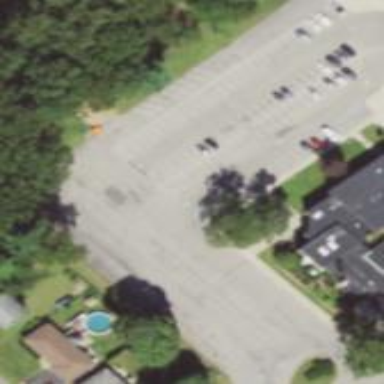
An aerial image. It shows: Paved parking area.